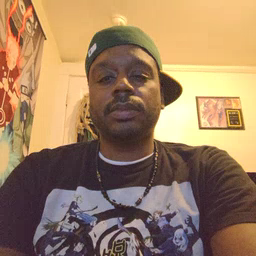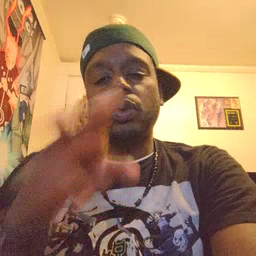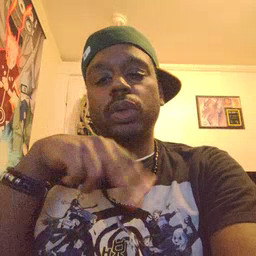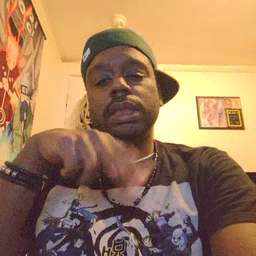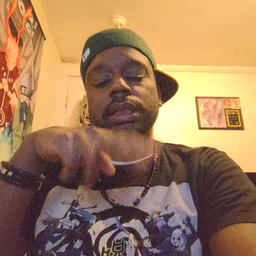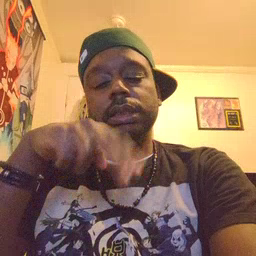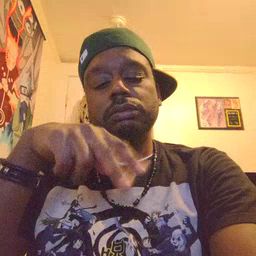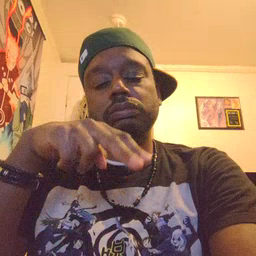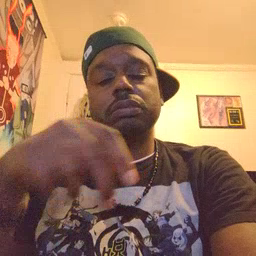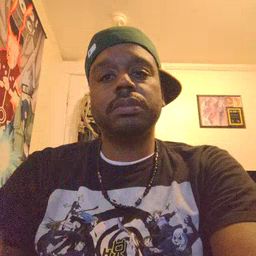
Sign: read